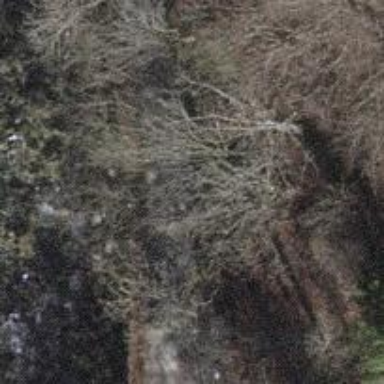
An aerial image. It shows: Brown bench in the vicinity.